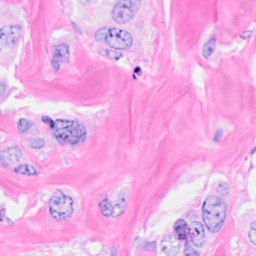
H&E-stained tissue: Breast